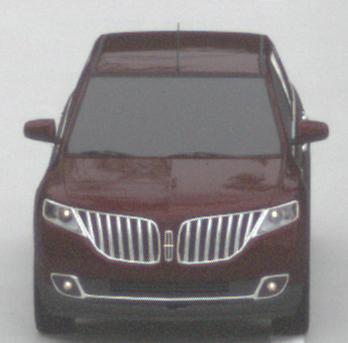
Make: Lincoln
Model: MKX
Detailed model: Gen. 1 CD3
Model produced from: 2010
Model produced until: 2015
Doors: 5
Color: red
Road condition: dry road
Daytime: midday
Contrast: low contrast